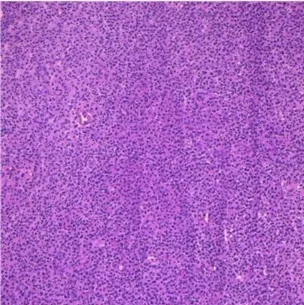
(A, B) Histopathological examination (HE) staining of MALT lymphoma. The presence of lymphoproliferative lesions on thyroid glands, atrophy of thyroid follicles, active hyperplasia of a small number of follicular epitheliums.
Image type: pathology (h&e)